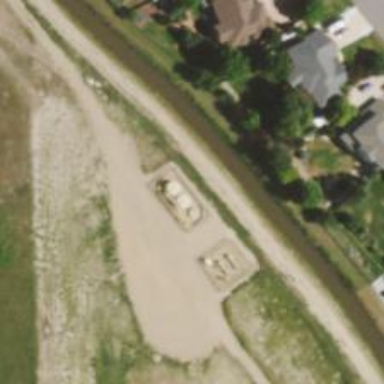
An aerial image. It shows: Storage tank with man-made structure.